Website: lowes
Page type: cart
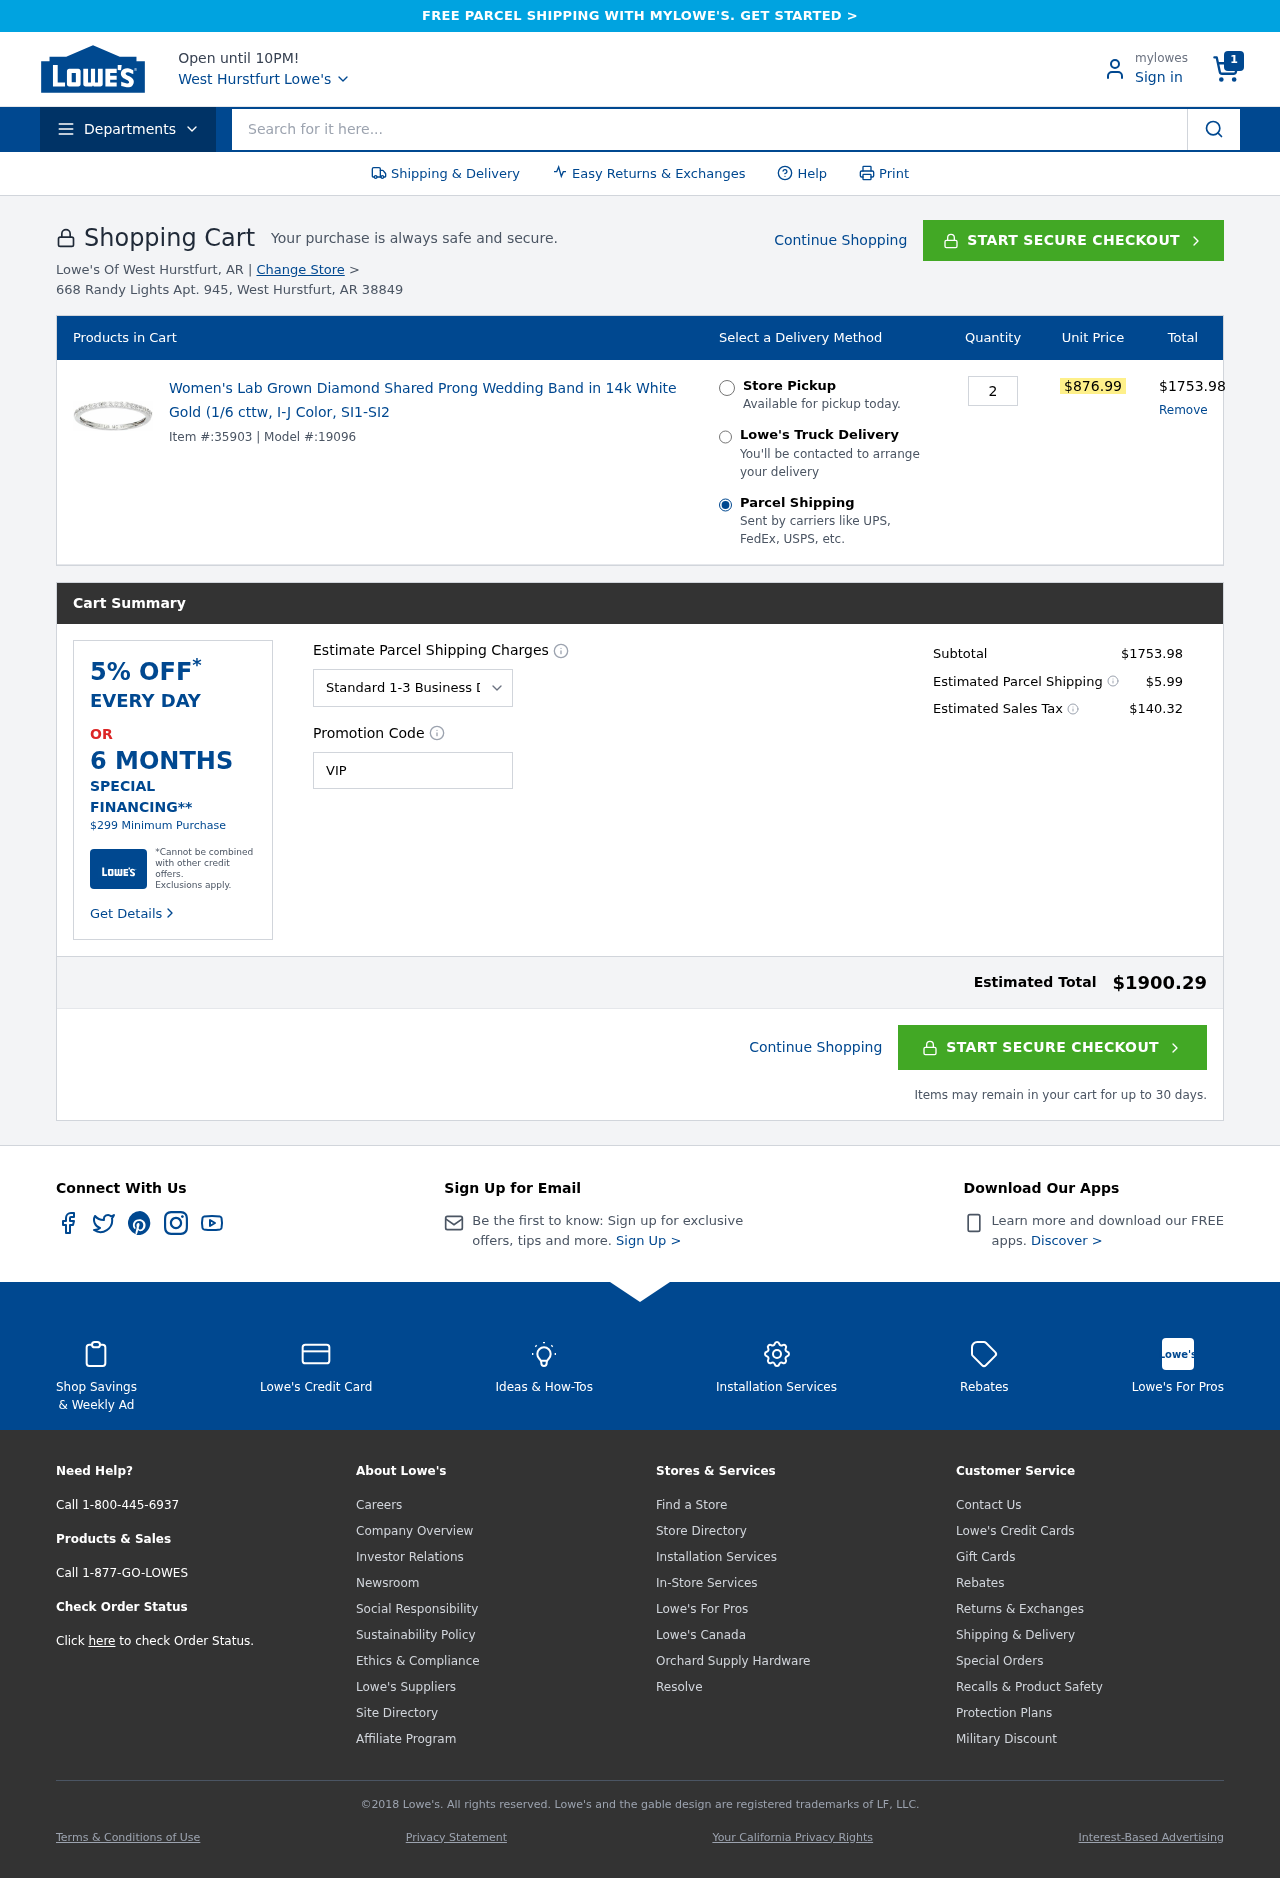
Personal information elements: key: PII_CITY
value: Hurstfurt
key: PII_CITY
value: West Hurstfurt
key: PII_POSTCODE
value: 38849
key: PII_PROMO_CODE
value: VIP8463
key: PII_STREET
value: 668 Randy Lights Apt. 945
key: PII_STATE_ABBR
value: AR
Product elements: key: PRODUCT1_NAME
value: Women's Lab Grown Diamond Shared Prong Wedding Band in 14k White Gold (1/6 cttw, I-J Color, SI1-SI2
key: PRODUCT1_PRICE
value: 876.99
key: PRODUCT1_QUANTITY
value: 2
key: PRODUCT1_MODEL
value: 19096
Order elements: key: ORDER_NUM_ITEMS
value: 1
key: ORDER_ITEM_ID
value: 35903
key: ORDER_LINE_TOTAL
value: $1753.98
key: ORDER_SUBTOTAL
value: $1753.98
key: ORDER_SHIPPING_COST
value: $5.99
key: ORDER_TAX
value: $140.32
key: ORDER_TOTAL
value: $1900.29
Search elements: key: HEADER_SEARCH
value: Search for it here...